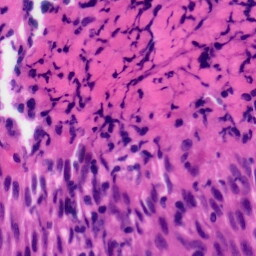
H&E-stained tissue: Tonsil